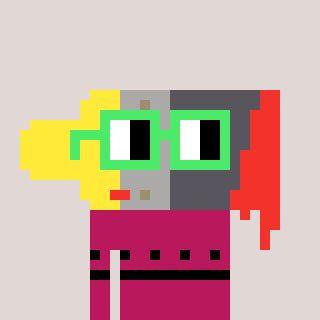
a pixel art character with square light green glasses, a paintbrush-shaped head and a darkpink-colored body on a warm background